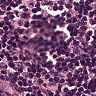
Metastatic tissue present: no